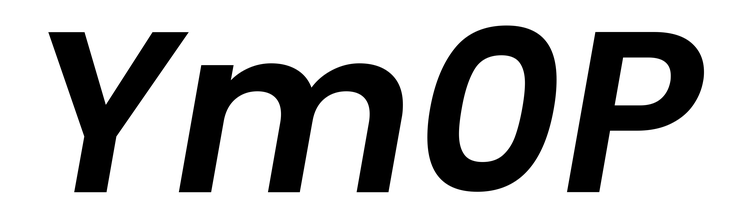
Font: Poppins-SemiBoldItalic